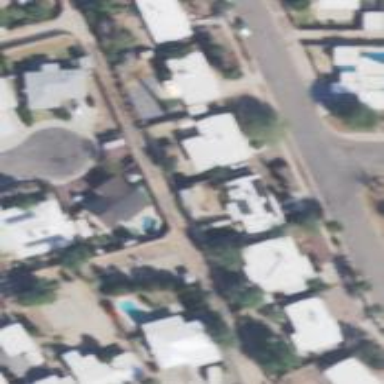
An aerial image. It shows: Alleyway designated as service road.